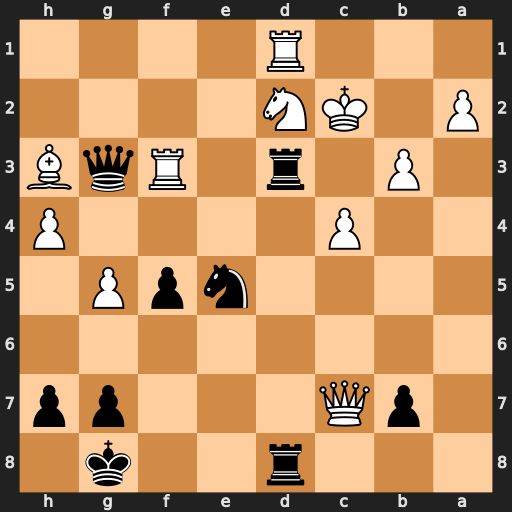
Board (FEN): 3r2k1/1pQ3pp/8/4npP1/2P4P/1P1r1RqB/P1KN4/3R4
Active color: b
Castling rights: -
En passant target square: -
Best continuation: Rxd2+ Rxd2 Rxd2+ Kc3 Qe1 Rf1 Qe3+